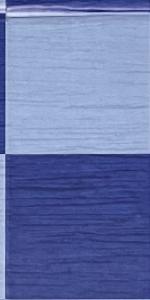
Label: Empty